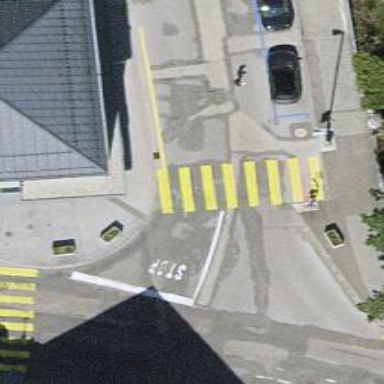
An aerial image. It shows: Uncontrolled zebra crossing on the road.